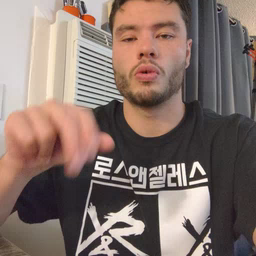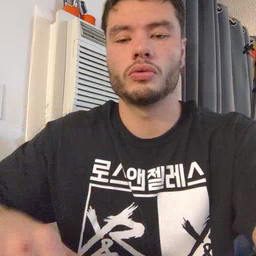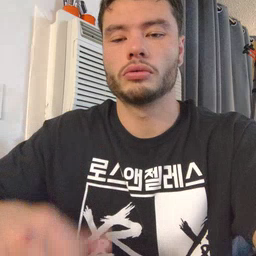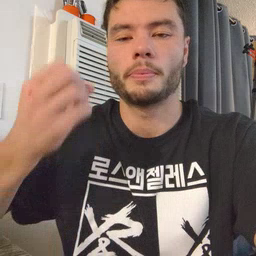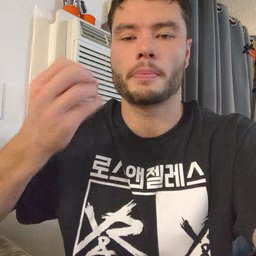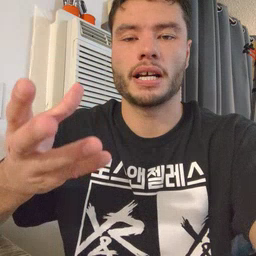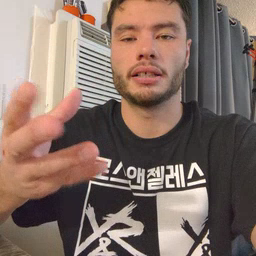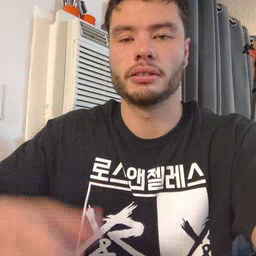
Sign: many